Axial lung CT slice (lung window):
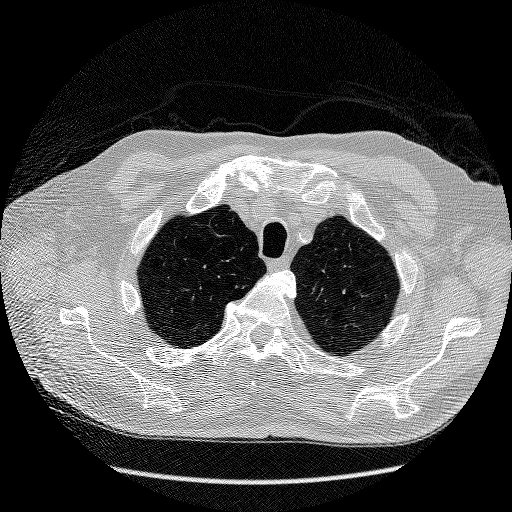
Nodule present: no